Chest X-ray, PA view. Patient: 60 years old, sex M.
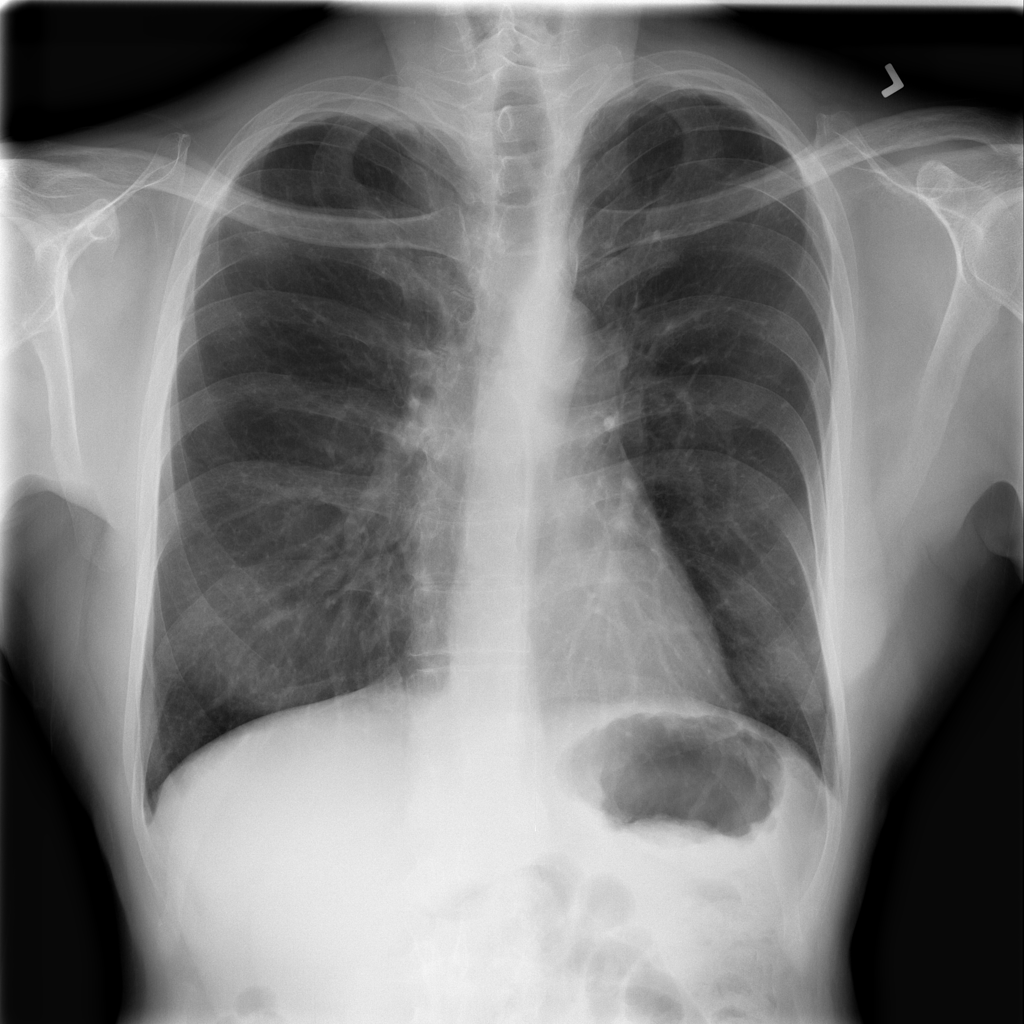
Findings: No Finding